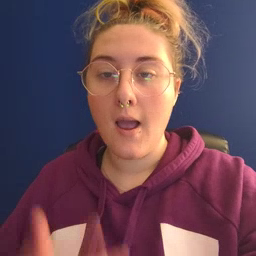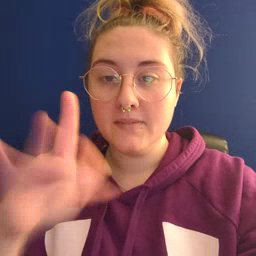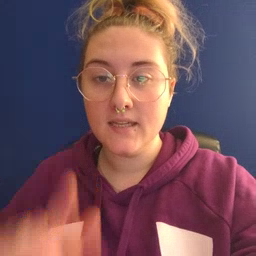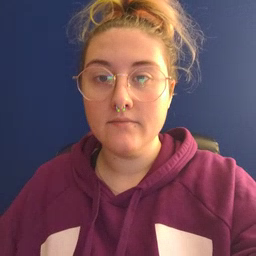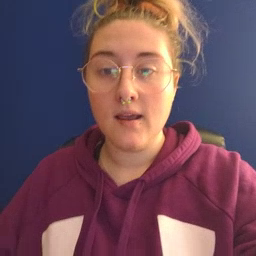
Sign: empty